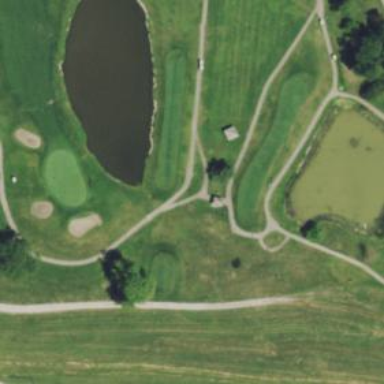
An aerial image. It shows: Path for both road and golf.